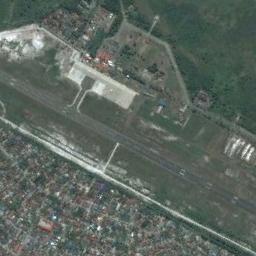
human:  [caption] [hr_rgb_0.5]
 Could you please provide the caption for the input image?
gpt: There are two crossing runways here .

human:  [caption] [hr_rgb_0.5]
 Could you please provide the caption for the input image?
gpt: There is an airport between the field and many buildings .

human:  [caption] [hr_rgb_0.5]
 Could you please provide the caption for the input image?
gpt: An airport with a runway and an open area on the lawn and dense residential areas beside .

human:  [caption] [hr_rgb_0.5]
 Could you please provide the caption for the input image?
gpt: A complex airport with many runways and buildings is surrounded by a residential area and green farmland .

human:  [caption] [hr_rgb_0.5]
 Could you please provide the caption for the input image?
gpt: The road is straight  at the airport .